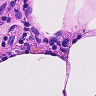
Metastatic tissue present: no